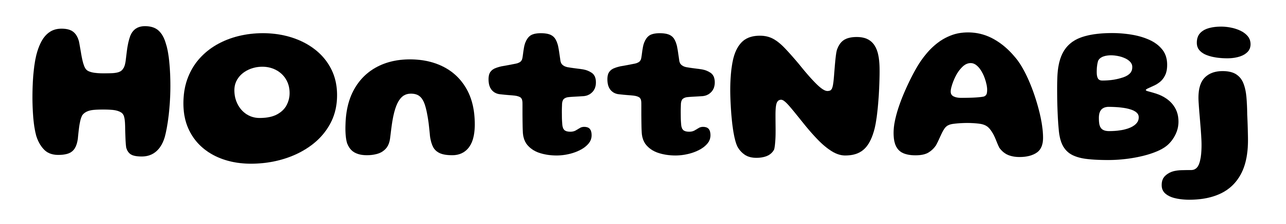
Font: Gluten_Bold